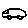
Label: car